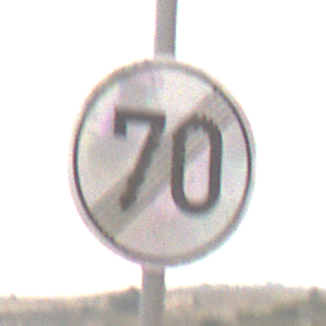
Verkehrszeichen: EndeGeschwindigkeit70
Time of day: MorningAfternoon
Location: Outdoor (Nature)
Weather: Overcast
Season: NotSpecified
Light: Natural